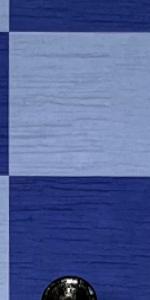
Label: Empty